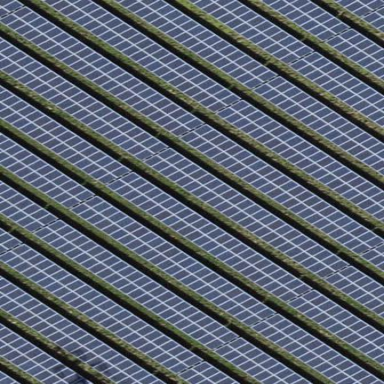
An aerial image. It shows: Solar power generator using photovoltaic panels.